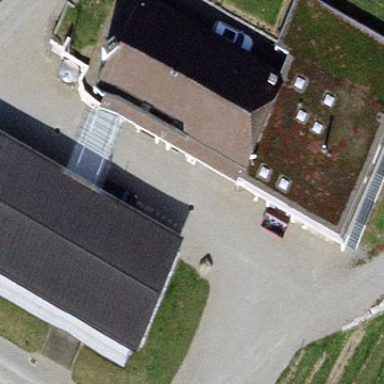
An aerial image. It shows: Farm building with saltbox roof shape.